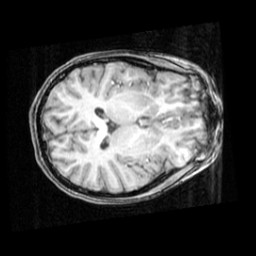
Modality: T1w
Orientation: axial
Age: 14
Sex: female
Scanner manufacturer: ge
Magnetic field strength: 1.5 T
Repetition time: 0.03333 s
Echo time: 0.008 s